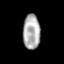
Tissue: prostate
Cell type: T cells
Senescence score: 0.8004
Nuclear area (px): 593
Mean DAPI intensity: 172.133